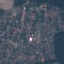
Land use / land cover: Residential